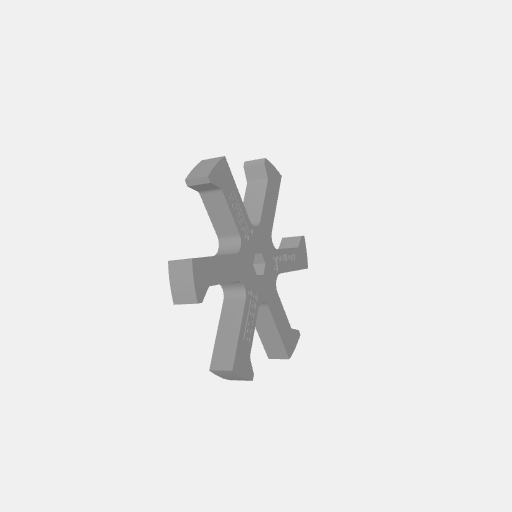
Part: BootWheel72OD